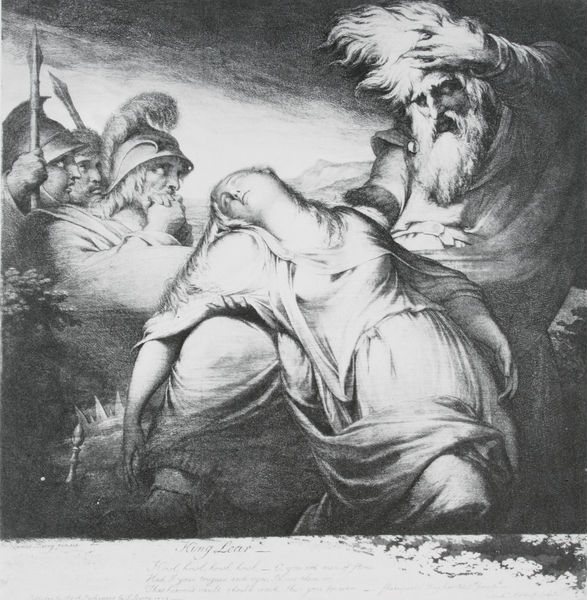
Titel: King Lear and Cordelia
Künstler: James Barry
Standort: New Haven (Connecticut)
Institution: Yale Center for British Art
Schlagwörter: baum, dunkel, feder, gott, hand, held, himmel, kampf, körper, mann, weiß, menschen, mädchen, busen, frau, hell, kleid, licht, männer, schwarz, zeichnung, gürtel, alt, bart, jung, arme, falten, federn, historie, tod, tot, trauer, fünf, gewand, haare, tochter, vater, kontrast, krone, engel, mähne, liegen, berge, krieg, sturm, könig, lanze, soldaten, weib, liegend, vier, alter, greis, windig, liegende, schwarzweiss, raub, soldat, schrecken, bleistift, helm, mythologie, sterbende, verzweiflung, helme, leib, leichnam, sterben, antik, dunkle, leid, schmerz, zeus, mythos, hingabe, krieger, wut, lanzen, königin, speer, speere, federschmuck, jupiter, klassik, ohnmacht, zorn, drama, liegt, ophelia, rettung, erlösung, szepter, passion, füssli, klage, poseidon, zeuss, helebarde, heinrich füssli, wallendes haar, nordisch, fald, königig, haareraufen, m, laer, cordelia, lear, klassis